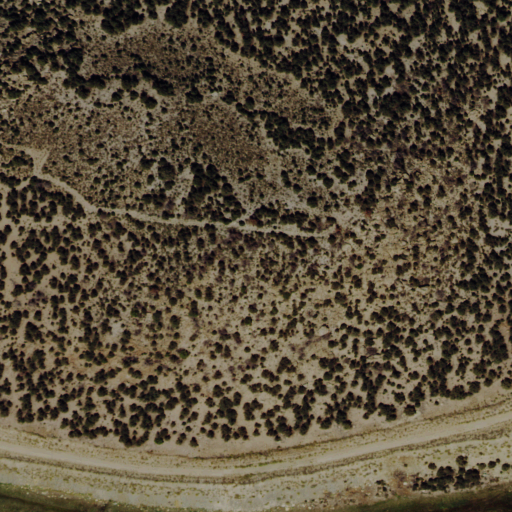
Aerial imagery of mountain in Nevada named Humboldt Hill containing evergreen forest, shrub, and herbaceous wetlands